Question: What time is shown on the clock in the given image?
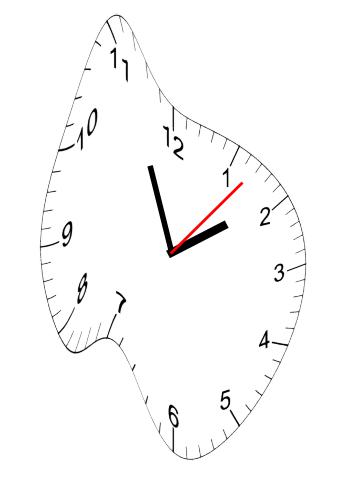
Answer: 01:56:07